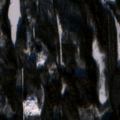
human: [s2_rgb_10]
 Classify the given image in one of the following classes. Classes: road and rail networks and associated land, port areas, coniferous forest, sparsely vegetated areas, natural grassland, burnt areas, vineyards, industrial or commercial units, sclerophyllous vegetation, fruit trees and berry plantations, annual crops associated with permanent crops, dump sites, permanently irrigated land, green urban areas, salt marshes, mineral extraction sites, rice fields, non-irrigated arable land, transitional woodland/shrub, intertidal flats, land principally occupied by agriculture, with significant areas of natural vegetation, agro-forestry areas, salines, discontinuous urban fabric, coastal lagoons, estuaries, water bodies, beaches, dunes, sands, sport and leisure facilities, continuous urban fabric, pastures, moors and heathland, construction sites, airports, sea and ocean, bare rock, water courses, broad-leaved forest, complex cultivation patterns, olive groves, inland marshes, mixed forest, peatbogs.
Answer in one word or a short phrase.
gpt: coniferous forest, mixed forest, transitional woodland/shrub